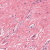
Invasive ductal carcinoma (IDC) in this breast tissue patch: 0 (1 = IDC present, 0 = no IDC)